Question: Can someone advise me on how I can implement a "touch to return to call" type of UI as seen in the screenshot below?

My intention is to display the bar on top when my application receives a notification.
Any guide or resources on this will be greatly appreciated
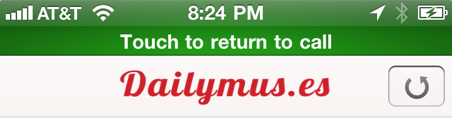
Answer: There is several ways how you can place something below your status bar.
1. You can add 'UIView' to 'UIWindow' and position it to be under status bar. Set status bar style to black translucent, so the underneath view will be visible. Resize rootViewController appropriately, so it won't overlap your view.
2. Also, you can set 'wantsFullScreenLayout' property of your rootViewController to 'true', so it'll cover the entire screen and manage view hierarchy inside it. You also need to set status bar style to black translucent.
Alternatively, you can add views above status bar, but I don't think that this is a good user experience. Here is how you can do that: <URL>